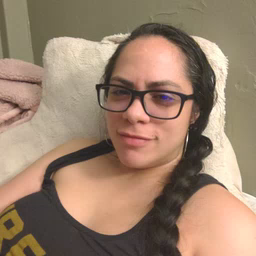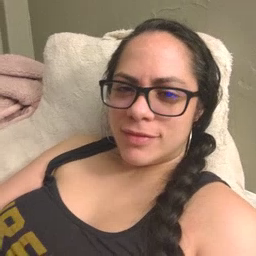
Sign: tongue